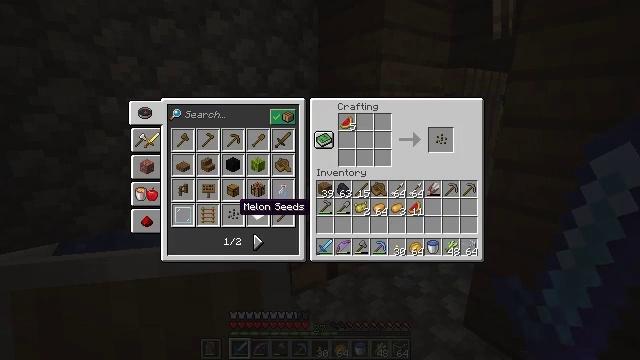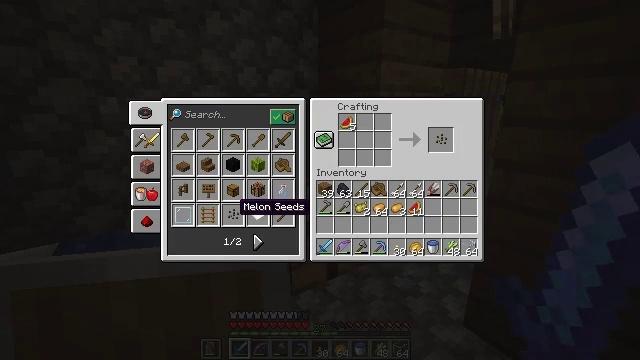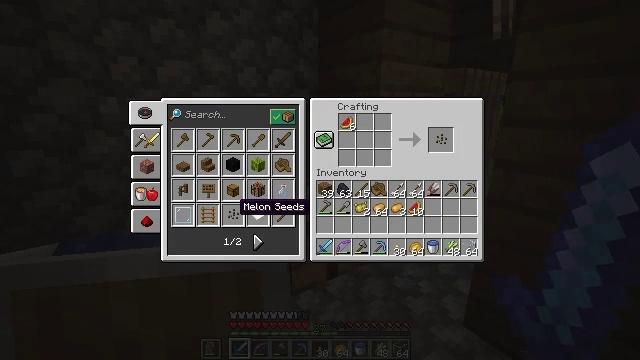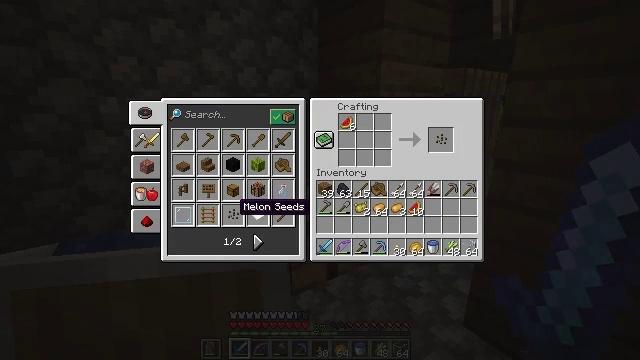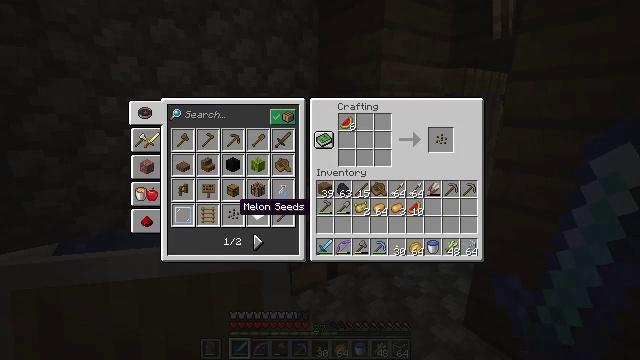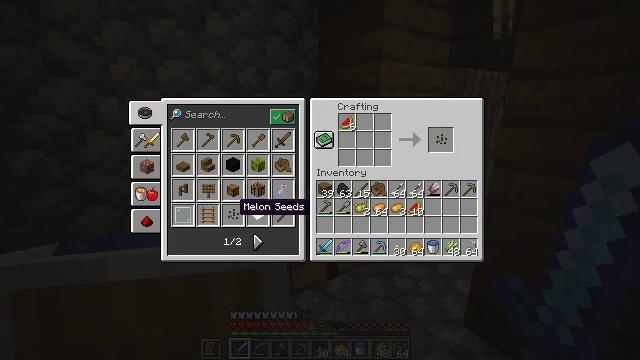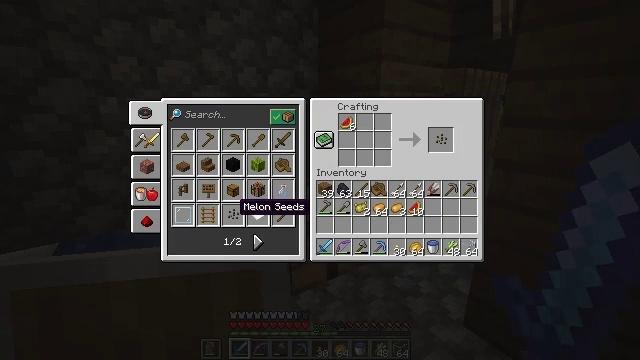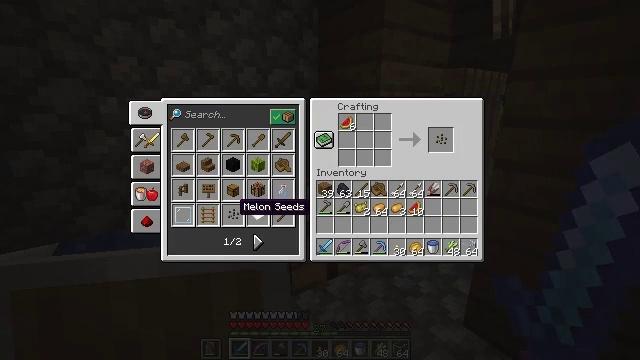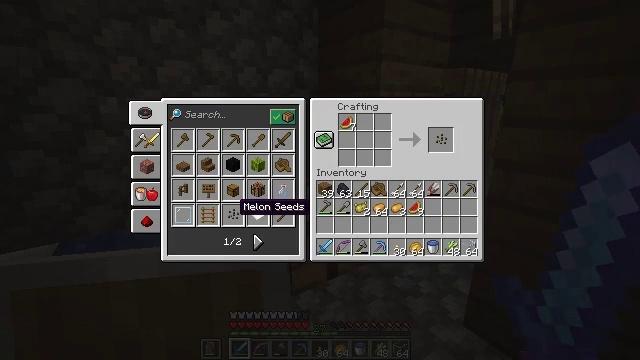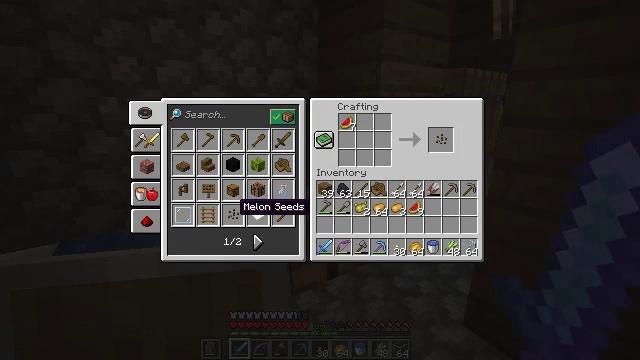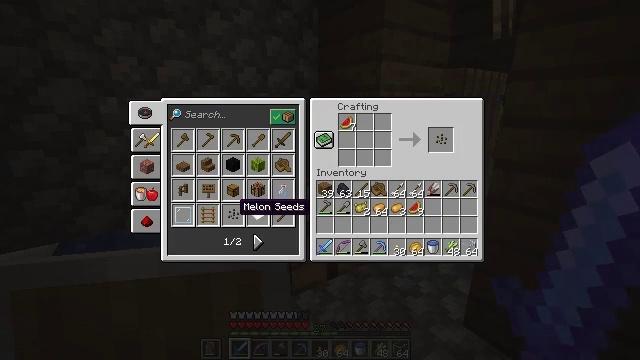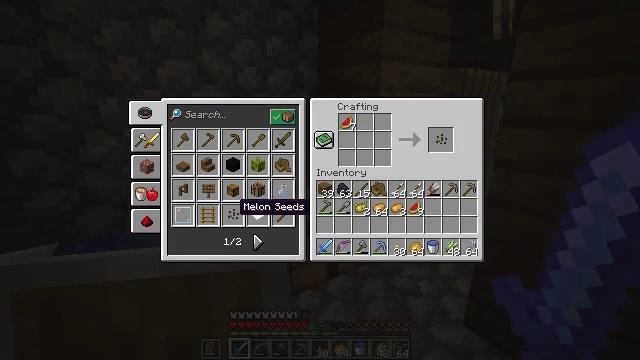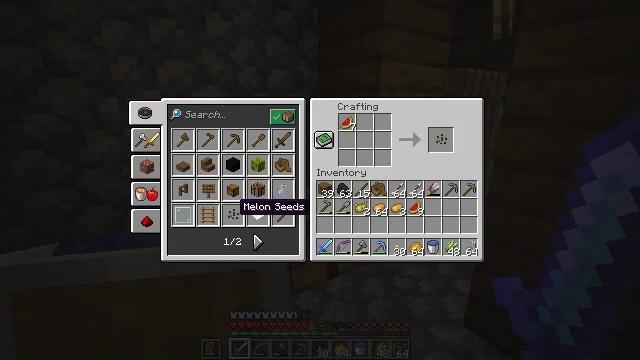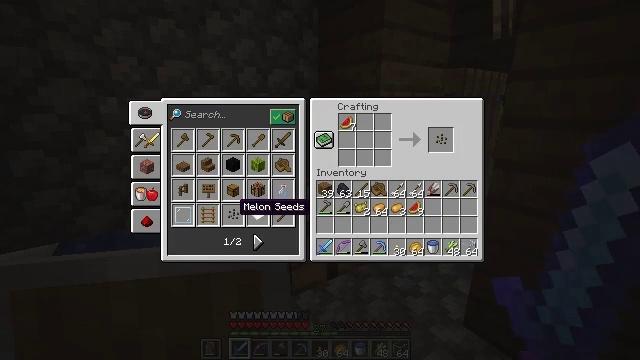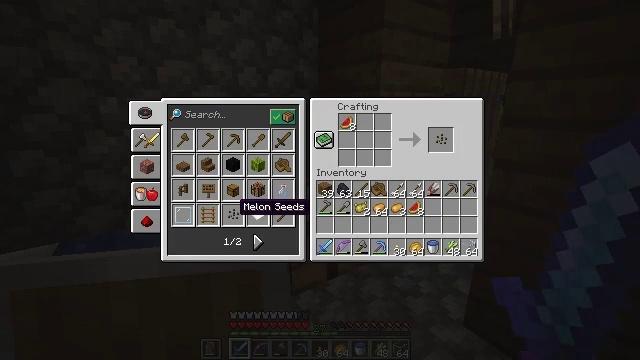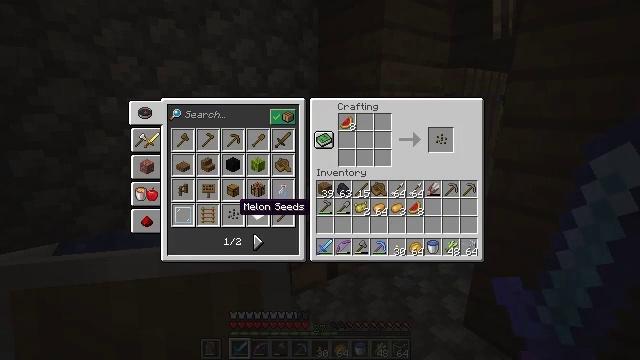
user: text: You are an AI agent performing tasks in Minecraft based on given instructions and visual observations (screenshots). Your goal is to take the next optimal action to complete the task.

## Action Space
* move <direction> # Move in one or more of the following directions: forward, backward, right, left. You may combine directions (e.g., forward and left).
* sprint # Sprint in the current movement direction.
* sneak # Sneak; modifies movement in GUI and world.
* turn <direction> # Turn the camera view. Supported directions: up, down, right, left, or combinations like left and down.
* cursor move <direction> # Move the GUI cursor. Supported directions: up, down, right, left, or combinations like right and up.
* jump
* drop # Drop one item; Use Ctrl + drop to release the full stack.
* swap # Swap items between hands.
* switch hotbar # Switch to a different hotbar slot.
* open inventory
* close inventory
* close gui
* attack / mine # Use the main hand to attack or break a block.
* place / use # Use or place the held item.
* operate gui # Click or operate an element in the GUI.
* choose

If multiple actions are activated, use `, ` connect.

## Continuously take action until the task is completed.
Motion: motion action
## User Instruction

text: Craft melon seeds by placing melon slices in the crafting grid.
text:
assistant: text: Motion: no_op
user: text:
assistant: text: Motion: operate gui
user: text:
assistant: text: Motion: operate gui
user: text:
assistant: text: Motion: no_op
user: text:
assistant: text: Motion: no_op
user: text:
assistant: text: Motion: no_op
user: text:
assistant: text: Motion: no_op
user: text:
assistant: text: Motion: operate gui
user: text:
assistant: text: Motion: operate gui
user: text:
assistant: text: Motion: no_op
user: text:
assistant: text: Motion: no_op
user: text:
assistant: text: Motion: no_op
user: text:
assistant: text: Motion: no_op
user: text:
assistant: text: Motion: no_op
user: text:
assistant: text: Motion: operate gui
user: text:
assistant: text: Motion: operate gui
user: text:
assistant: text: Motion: no_op
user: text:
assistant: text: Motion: cursor move right and up
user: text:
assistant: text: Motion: cursor move right and up
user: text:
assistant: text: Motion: no_op
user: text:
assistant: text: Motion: cursor move left
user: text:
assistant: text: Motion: cursor move left
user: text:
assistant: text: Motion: no_op
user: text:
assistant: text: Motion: no_op
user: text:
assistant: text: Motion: no_op
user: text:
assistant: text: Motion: cursor move left
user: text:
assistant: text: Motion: no_op
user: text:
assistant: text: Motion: no_op
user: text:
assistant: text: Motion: no_op
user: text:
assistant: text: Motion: no_op